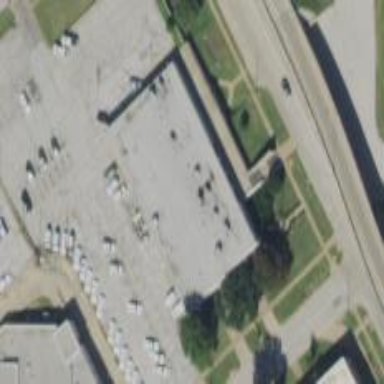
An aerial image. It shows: Police building.